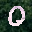
Label: 0